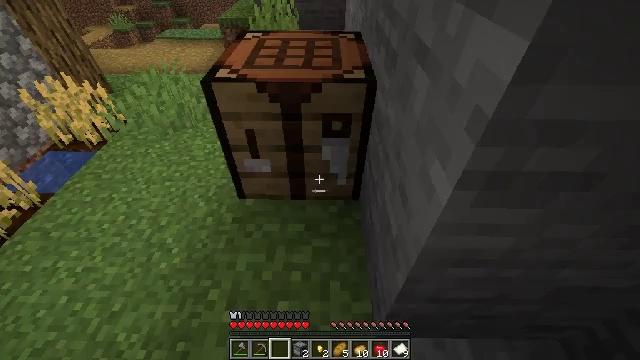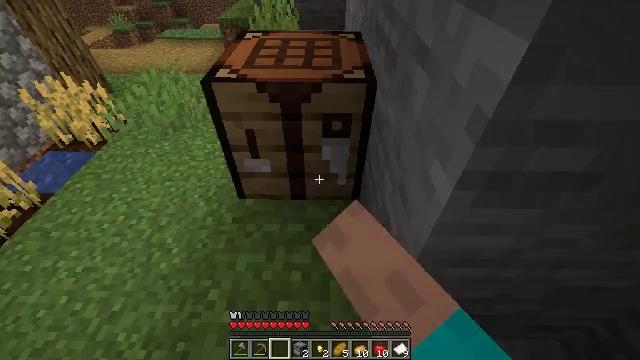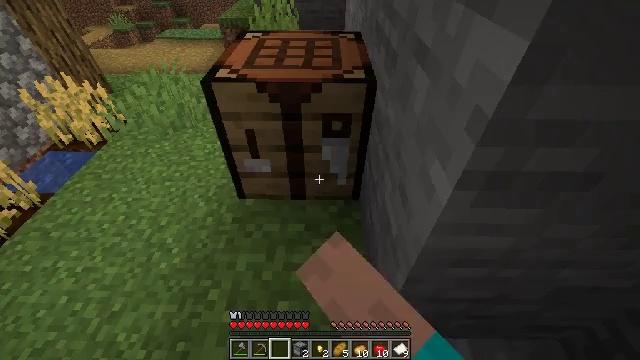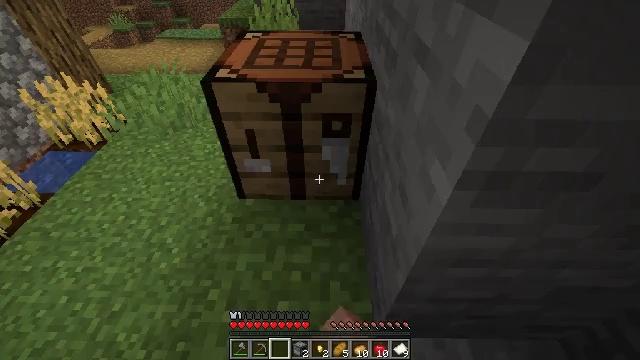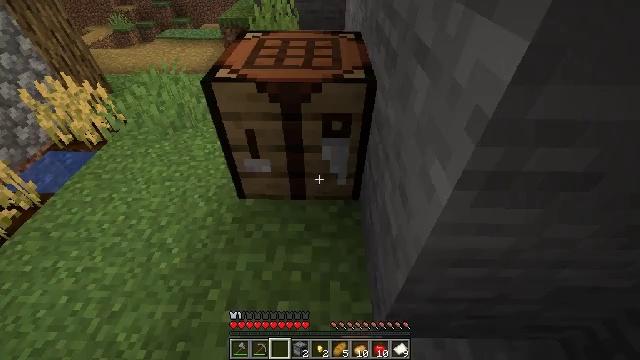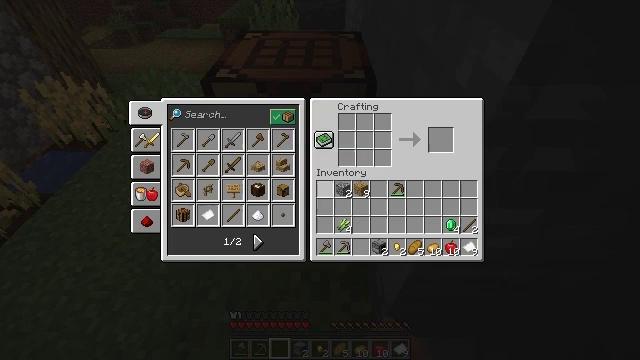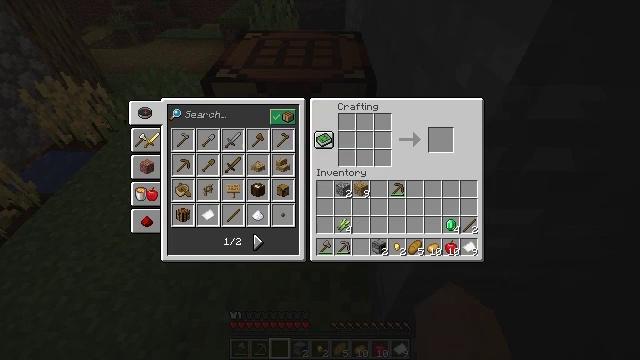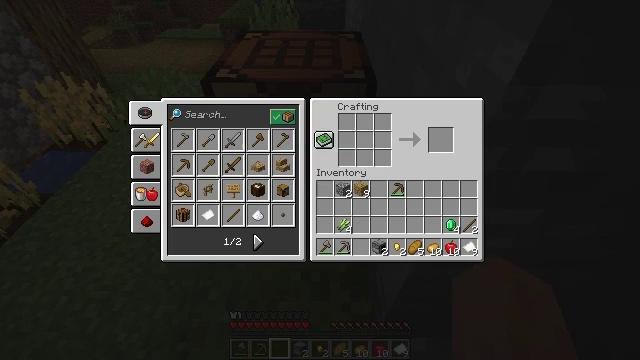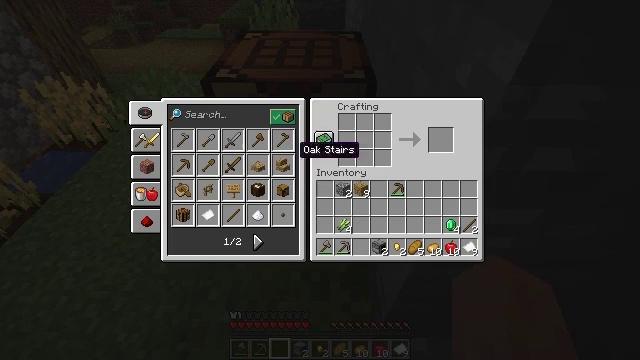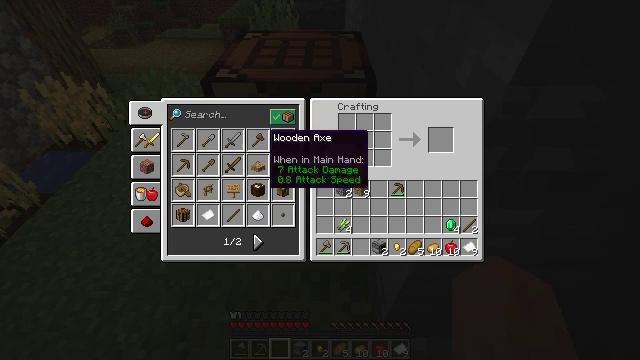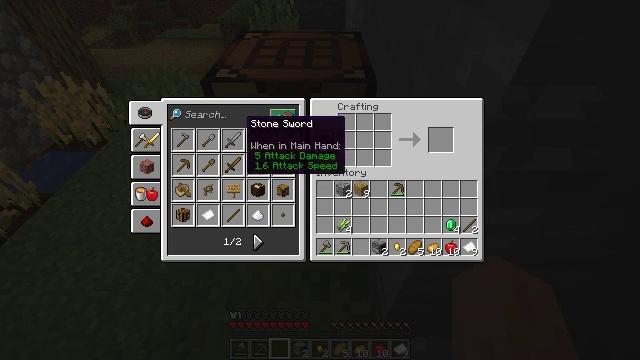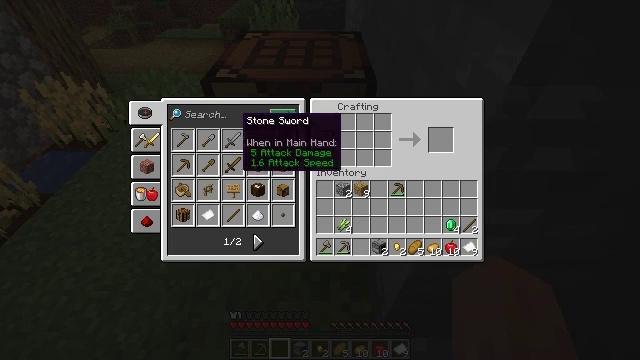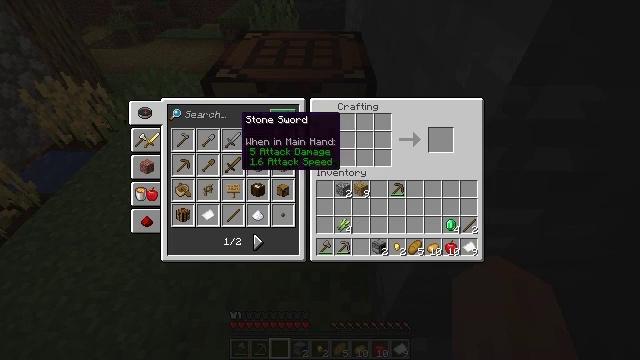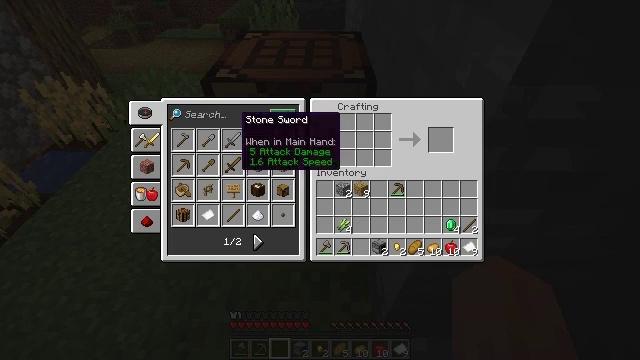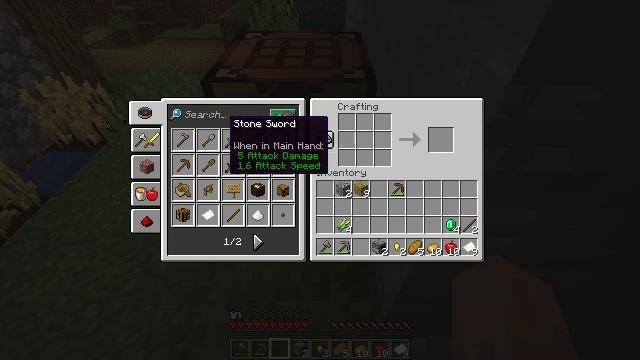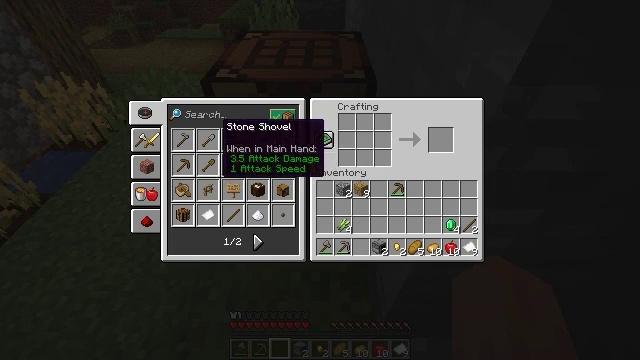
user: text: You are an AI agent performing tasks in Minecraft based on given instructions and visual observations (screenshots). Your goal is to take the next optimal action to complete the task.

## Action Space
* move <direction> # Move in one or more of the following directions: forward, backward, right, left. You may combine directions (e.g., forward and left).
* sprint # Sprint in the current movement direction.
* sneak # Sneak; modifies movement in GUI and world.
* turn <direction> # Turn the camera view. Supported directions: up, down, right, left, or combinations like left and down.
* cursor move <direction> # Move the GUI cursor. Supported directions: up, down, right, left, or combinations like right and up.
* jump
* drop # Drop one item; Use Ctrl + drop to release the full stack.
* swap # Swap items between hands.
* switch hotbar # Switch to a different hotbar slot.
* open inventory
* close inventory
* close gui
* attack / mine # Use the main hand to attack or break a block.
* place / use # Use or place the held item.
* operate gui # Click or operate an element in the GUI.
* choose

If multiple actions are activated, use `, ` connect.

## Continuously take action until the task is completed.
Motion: motion action
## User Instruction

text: Craft a stone hoe.
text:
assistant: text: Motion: use / place
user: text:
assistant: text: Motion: use / place
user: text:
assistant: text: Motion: no_op
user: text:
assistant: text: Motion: no_op
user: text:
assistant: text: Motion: open gui
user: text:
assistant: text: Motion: no_op
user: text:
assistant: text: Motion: cursor move left and up
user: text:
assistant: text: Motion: cursor move left and up
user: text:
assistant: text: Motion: cursor move left and up
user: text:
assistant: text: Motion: cursor move left and up
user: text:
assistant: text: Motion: no_op
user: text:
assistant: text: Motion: no_op
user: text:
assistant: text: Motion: no_op
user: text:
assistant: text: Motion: cursor move left
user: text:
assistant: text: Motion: cursor move left
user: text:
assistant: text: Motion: no_op
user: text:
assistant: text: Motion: no_op
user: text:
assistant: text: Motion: no_op
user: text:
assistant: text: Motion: cursor move right
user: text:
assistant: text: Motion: cursor move right
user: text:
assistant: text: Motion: no_op
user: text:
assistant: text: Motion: no_op
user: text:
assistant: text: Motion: cursor move left
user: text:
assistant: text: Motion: cursor move left
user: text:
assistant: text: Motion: cursor move left
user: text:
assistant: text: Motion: no_op
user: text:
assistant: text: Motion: no_op
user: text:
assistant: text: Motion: no_op
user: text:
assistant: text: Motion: operate gui
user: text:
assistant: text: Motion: operate gui